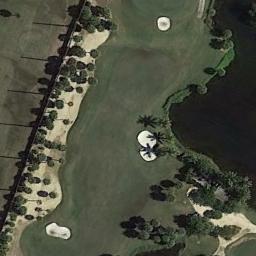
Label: golf_course